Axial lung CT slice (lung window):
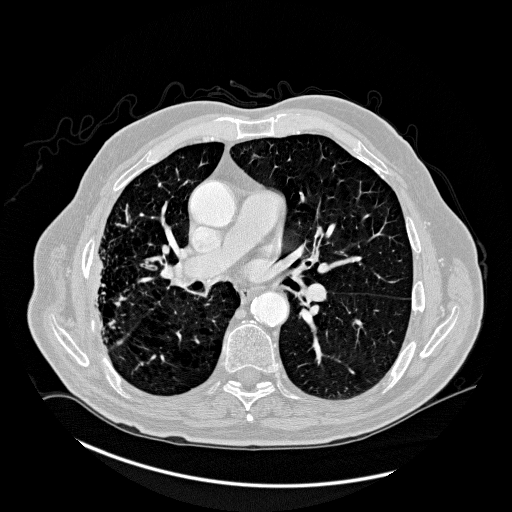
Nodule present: no